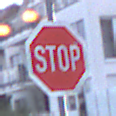
Verkehrszeichen: Stop
Umgebung: Outdoor, Urban
Tageszeit: SunriseSunset
Wetter: PartlyCloudy
Licht: Natural
Jahreszeit: NotSpecified
Kontrast: LowContrast